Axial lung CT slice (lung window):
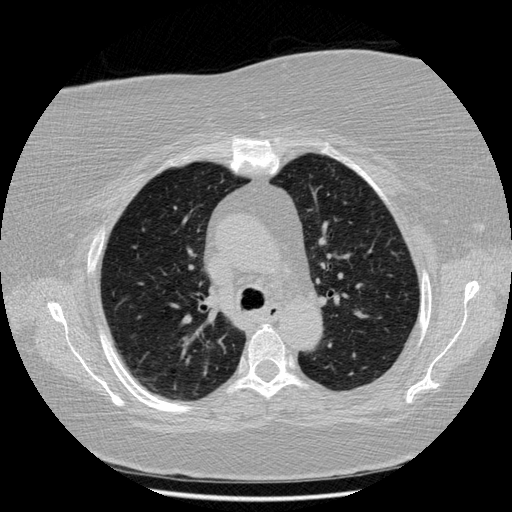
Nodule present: no